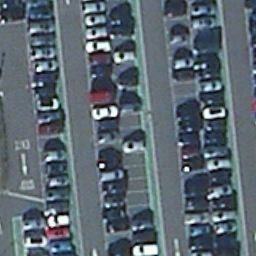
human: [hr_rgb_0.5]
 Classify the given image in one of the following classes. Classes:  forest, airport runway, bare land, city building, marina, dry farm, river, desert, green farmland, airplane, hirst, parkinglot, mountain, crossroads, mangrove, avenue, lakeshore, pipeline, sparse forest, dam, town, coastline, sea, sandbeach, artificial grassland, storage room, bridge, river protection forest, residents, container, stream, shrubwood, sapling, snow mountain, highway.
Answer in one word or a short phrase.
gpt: parkinglot